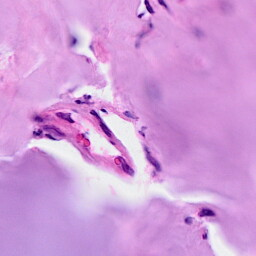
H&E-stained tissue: Breast